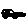
Label: car